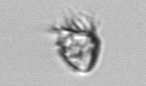
Label: Ciliophora